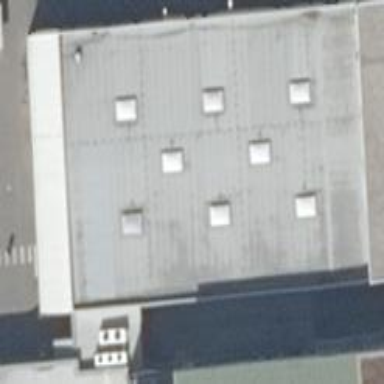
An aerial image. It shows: Supermarket building with concrete roof.